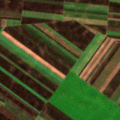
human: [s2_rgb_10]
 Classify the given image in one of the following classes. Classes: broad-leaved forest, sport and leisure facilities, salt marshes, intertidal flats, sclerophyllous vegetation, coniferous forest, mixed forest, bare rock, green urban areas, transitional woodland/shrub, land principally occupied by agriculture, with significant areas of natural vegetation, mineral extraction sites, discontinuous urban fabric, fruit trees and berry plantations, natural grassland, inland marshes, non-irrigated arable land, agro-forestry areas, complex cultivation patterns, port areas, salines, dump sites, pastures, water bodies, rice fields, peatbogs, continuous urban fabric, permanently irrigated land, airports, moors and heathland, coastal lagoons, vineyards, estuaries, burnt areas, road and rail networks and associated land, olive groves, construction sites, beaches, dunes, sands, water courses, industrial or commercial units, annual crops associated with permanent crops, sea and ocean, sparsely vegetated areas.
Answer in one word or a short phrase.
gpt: non-irrigated arable land